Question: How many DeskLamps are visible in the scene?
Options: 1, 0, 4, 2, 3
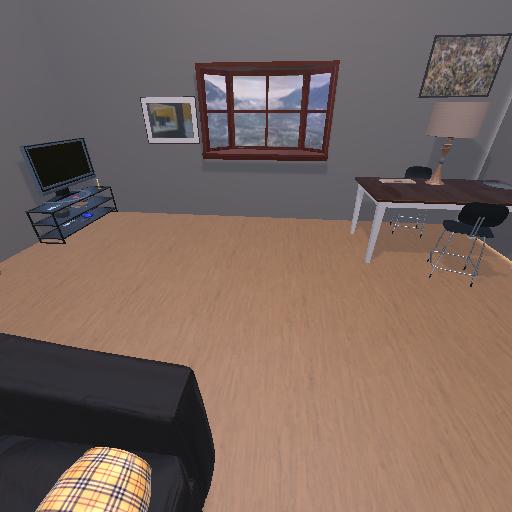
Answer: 1